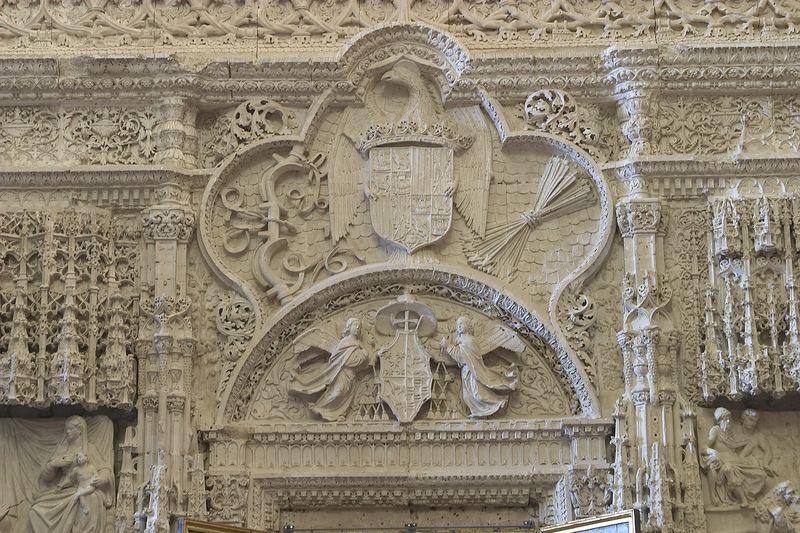
Titel: Chorschranke in Palencia
Standort: Palencia, San Antolin (EU - E)
Schlagwörter: adler, weiß, frau, hut, säule, säulen, tür, gebäude, barock, stein, kirche, rokkoko, pflanzen, gotik, krone, engel, relief, bogen, fassade, italien, türen, venedig, türe, figuren, ornamente, verzierung, tor, foto, eingang, kreuz, verziert, fries, portal, wappen, sims, schnörkel, fresken, florenz, rokokko, filigran, madonna, pfeile, maßwerk, tympanon, über, siegle, pfeilbündel, släule, pflanzenornamente, verzierungen frau